Question: I am developing a web application which reads data from excel file (xlsx). I am using POI for reading excel sheet. The problem is when I try to read excel file, the server throws the following error:

The excel file I am trying to read has size of almost 80 MB. Any solution to this problem?
Actually user is uploading file and application after saving file to disk try to read file.
The code snippet I am using for testing is:
'''
File savedFile = new File(file_path);
FileInputStream fis = null;
try {
fis = new FileInputStream(savedFile);
XSSFWorkbook xWorkbook = new XSSFWorkbook(fis);
XSSFSheet xSheet = xWorkbook.getSheetAt(5);
Iterator rows = xSheet.rowIterator();
while (rows.hasNext()) {
XSSFRow row = (XSSFRow) rows.next();
Iterator cells = row.cellIterator();
List data = new ArrayList();
while (cells.hasNext()) {
XSSFCell cell = (XSSFCell) cells.next();
System.out.println(cell.getStringCellValue());
data.add(cell);
}
}
} catch (IOException e) {
e.printStackTrace();
}
'''
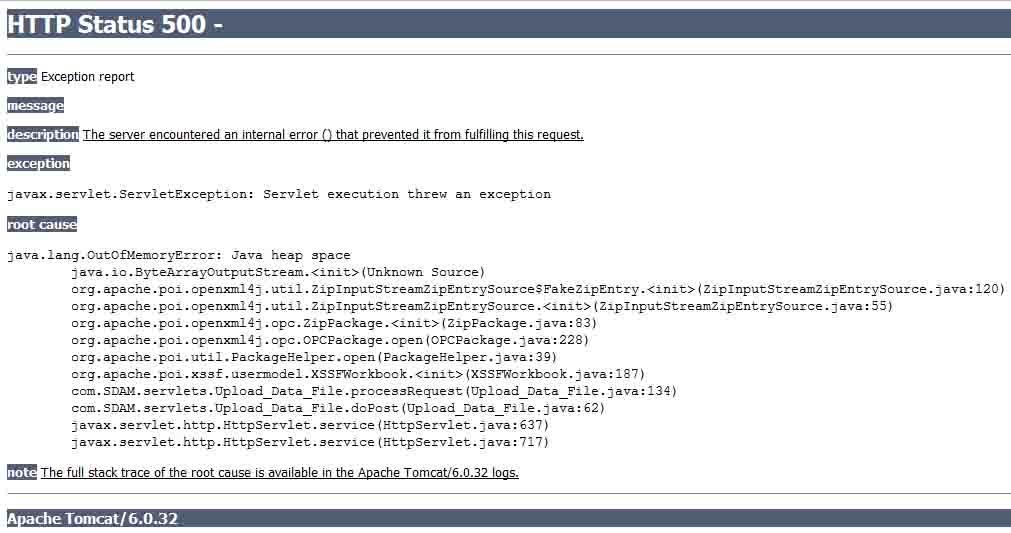
Answer: I have solved the problem through change in implementation. Actually firstly I was fetching all data from Excel file and data was being stored in ArrayList type. After that I was inserting data into DB and that was the real problem. Now I am not storing data at all. As I get one record from ResultSet, I insert it into DB immediately instead of storing it into arraylist. I know this one by one insertion is not a good approach but for time being I am using this approach. In future if I find better one, I definitely switch to that one. Thanks to all.